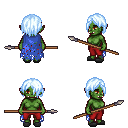
a pixel art fantasy rpg character, female body template, orc, green skin, blue tattered cape, red pants, white cyan bangs hairstyle, gray slippers, spear, four views (front, back, left, right), 2x2 character sprite sheet, small pixel art, hard edges, no anti-aliasing